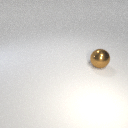
large brown metal sphere